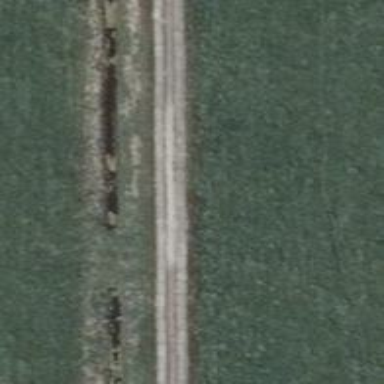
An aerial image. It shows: Track with Grade1 concrete lanes.